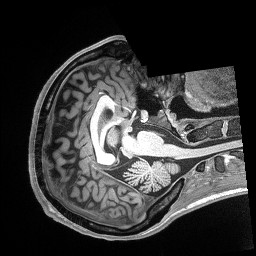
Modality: T1w
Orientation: axial